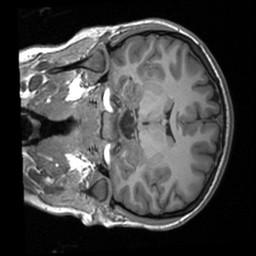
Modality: T1w
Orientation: coronal
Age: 23
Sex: female
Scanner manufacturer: siemens
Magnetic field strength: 3 T
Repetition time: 1.9 s
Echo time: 0.00226 s